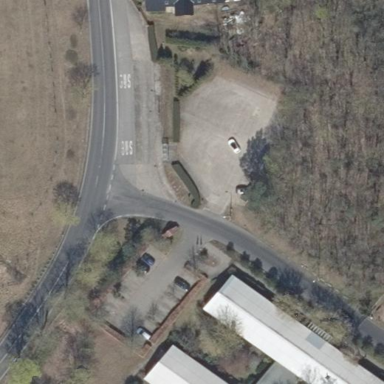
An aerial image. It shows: Parking area.